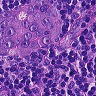
Metastatic tissue present: yes